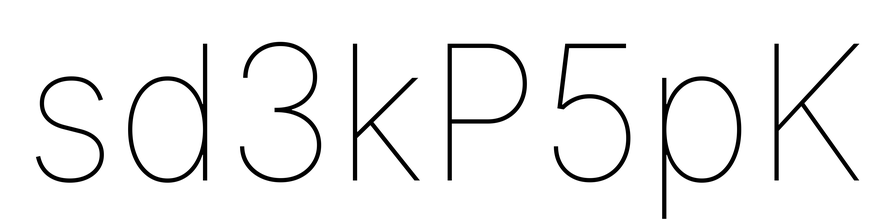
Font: Inter_Thin